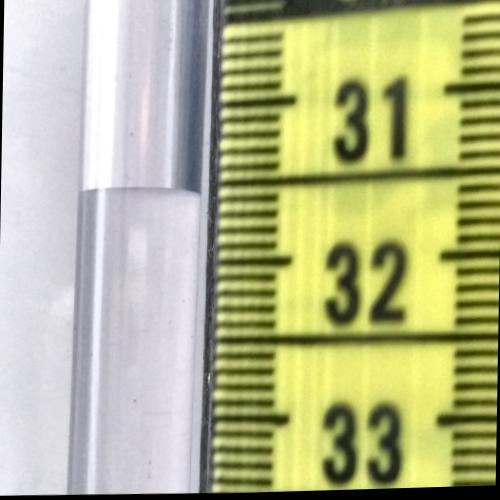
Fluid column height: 31.6 cm